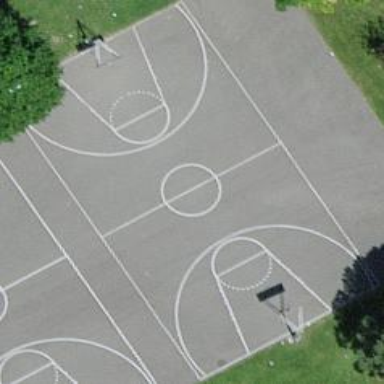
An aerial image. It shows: Basketball court with asphalt surface.